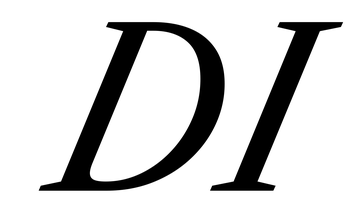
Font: LibreCaslonText-Italic_Italic